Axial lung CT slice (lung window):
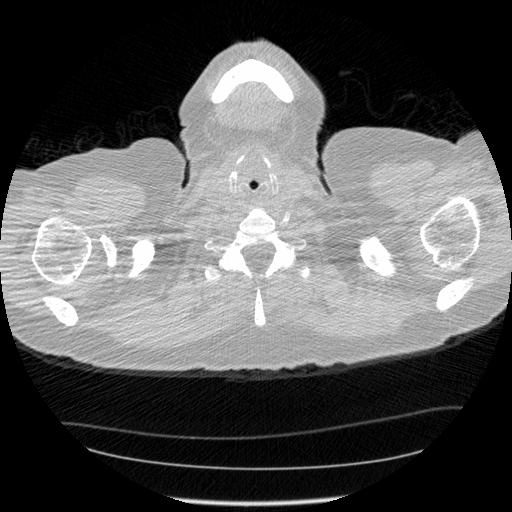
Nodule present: no